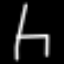
Label: chair